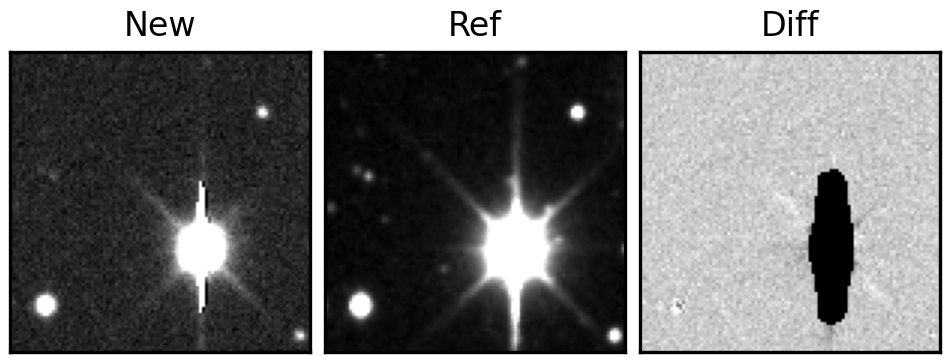
Label: bogus